Question: Is there any convenient way to show/hide table columns in jquery datatable plugin?
I am using <URL> to create a grid of boxes. with fixed header and fixed column. Which is working fine.
'''
$(document).ready(function() {
//var selectedElementId = '{!selectedElementId}';
var oTable = $('#masterGridTable').dataTable( {
"sScrollY": "255px",
"sScrollX": "100%",
"sScrollXInner": "150%",
"bScrollCollapse": false,
"bPaginate": false,
"bFilter": false,
"bInfo": false,
"fnInitComplete": function(oSettings, json) {
}
} );
new FixedColumns( oTable );
} );
'''
following is the screen shot for this.

Now in the grid there are 15 minutes blocks starting from 8:15AM to 4:15PM
Requirement is to make a filter of Morning /Afternoon so that selecting morning hides all blocks from 12:00Pm to 4:15Pm and AFternoon hides morning entries. (8:15 AM to 12:00PM)
I tried using fnSetColumnVis function to show hide columns inside a loop.
Code :
'''
function toggleShift(th){
var selectedShift=$(th).val();
var oTable = $('#masterGridTable').dataTable();
if(selectedShift =='Full Day'){
var bVis = oTable.fnSettings().aoColumns[iCol].bVisible;
oTable.fnDraw();
}else if(selectedShift =='Morning'){
$('.dataTables_scrollHeadInner table.dataTable tr:nth-child(2) .PM').each(function(){
var indexV = $(this).index();
oTable.fnSetColumnVis( indexV , false );
});
}else if(selectedShift =='Afternoon'){
$('.dataTables_scrollHeadInner table.dataTable tr:nth-child(2) .AM').each(function(){
var indexV = $(this).index();
oTable.fnSetColumnVis( indexV , false );
});
}
'''
this funcion calls onchange event of drop down on top right (beside today text in image)
This works (not properly)
1. Hides wrong columns
2. Its super slow :(
Any idea how to do that properly.
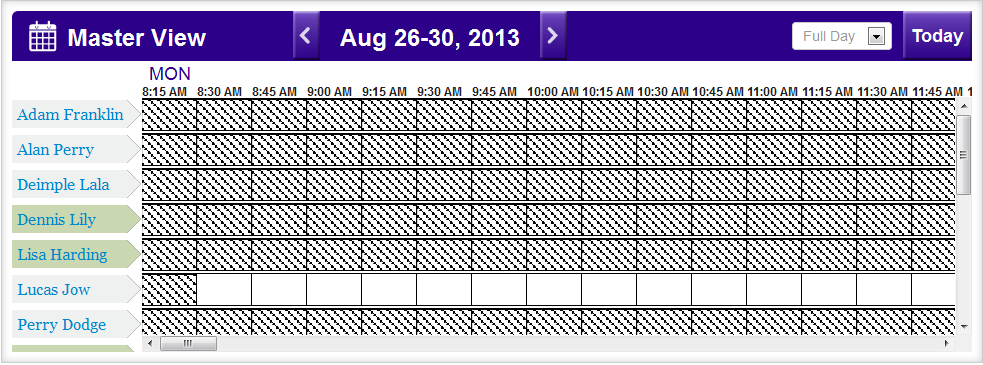
Answer: This is how i did.
Which is working fine.
here what i am doing is that i am calling toggleShift() method on onchangeEvent of the list. inside that i make server side call. and on completion of that i am calling refresh table method which is just recreating the instance of the table.
'''
function refreshTable(){
var oTable = $('#masterGridTable').dataTable( {
"sScrollY": "255px",
"sScrollX": "100%",
"sScrollXInner": "150%",
"bScrollCollapse": false,
"bPaginate": false,
"bFilter": false,
"bInfo": false,
"fnInitComplete": function(oSettings, json) {
}
} );
new FixedColumns( oTable );
$('#busyMsgDiv').hide();
}
function toggleShift(th){
$('#busyMsgDiv').show();
var selectedShiftVal = $(th).val() ;
console.log(selectedShiftVal);
changeShift1();
}
'''